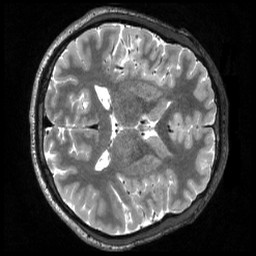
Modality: T2w
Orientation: axial
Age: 20
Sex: male
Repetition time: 3.2 s
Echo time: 0.563 s